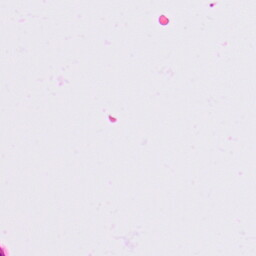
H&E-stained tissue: Lung